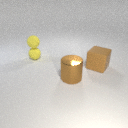
large brown rubber cube in front of small yellow rubber sphere